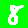
Digit: 8